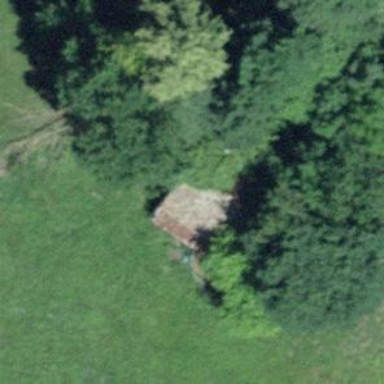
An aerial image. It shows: Barn.